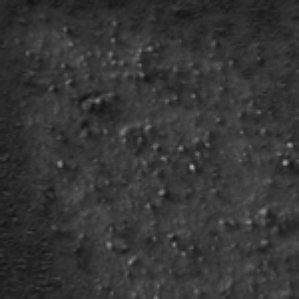
Label: frost